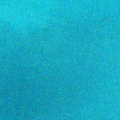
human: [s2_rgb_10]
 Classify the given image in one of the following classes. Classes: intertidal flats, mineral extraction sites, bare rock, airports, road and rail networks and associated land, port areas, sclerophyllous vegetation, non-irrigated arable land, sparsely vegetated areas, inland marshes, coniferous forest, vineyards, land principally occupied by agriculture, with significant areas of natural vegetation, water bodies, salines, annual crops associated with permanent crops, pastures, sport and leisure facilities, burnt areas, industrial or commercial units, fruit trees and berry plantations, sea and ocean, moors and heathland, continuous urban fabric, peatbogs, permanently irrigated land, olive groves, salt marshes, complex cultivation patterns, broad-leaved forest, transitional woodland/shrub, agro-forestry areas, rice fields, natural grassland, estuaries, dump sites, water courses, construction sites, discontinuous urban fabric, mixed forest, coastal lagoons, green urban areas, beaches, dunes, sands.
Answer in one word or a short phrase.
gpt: sea and ocean